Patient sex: F
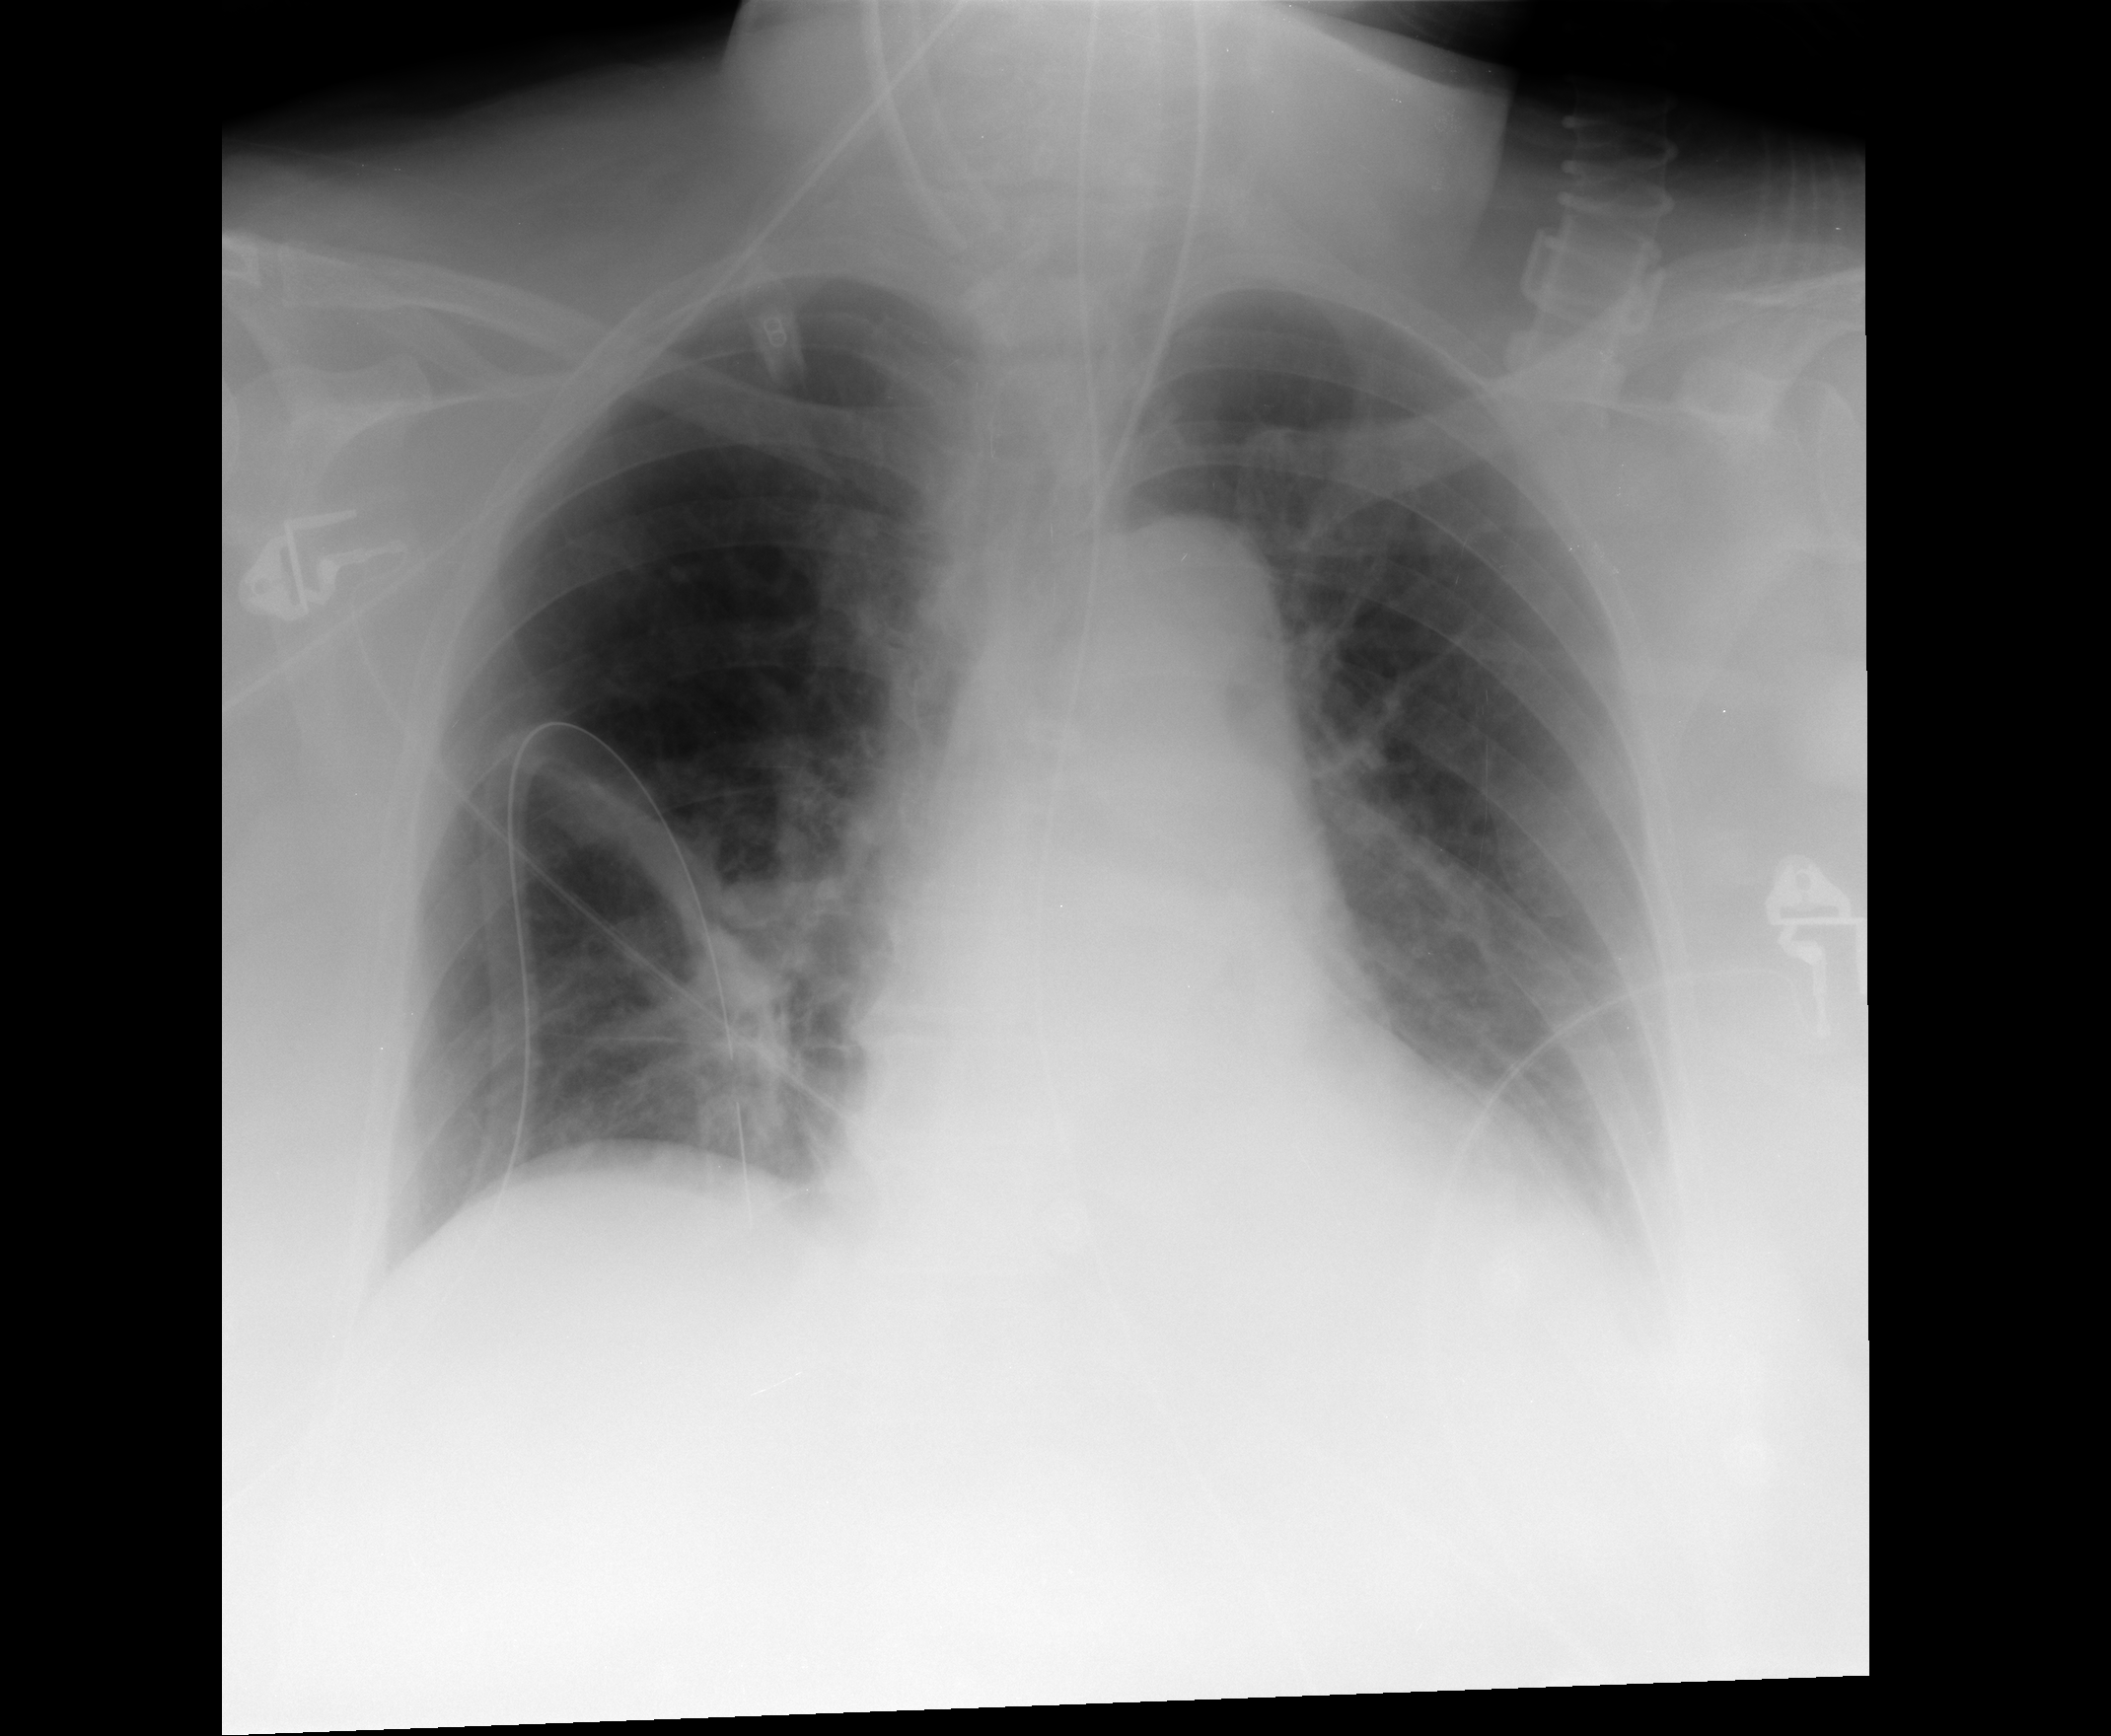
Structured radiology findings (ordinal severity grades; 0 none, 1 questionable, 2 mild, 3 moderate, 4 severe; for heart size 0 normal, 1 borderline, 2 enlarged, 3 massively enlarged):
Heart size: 1
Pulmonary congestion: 2
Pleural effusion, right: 0
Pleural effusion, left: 2
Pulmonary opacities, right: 0
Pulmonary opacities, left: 0
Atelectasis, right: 2
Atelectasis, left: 2